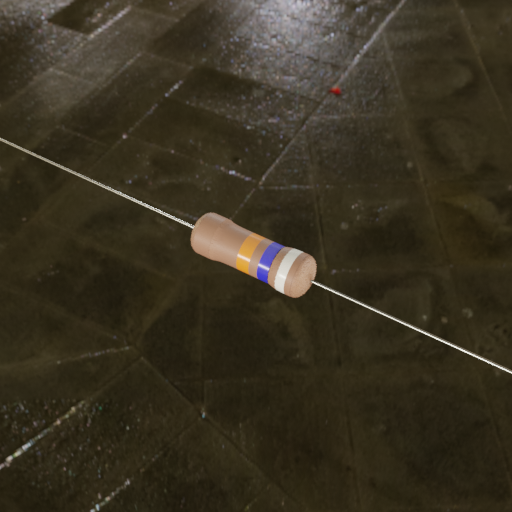
Resistor colour bands (in order): orange, blue, white